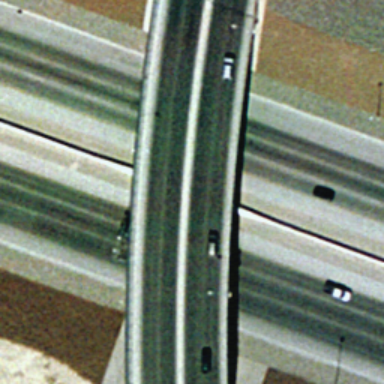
An overpass with a road go across another roads diagonally .